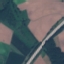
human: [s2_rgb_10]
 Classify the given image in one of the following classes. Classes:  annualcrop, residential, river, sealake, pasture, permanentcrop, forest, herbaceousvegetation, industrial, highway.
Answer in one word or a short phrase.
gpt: Highway